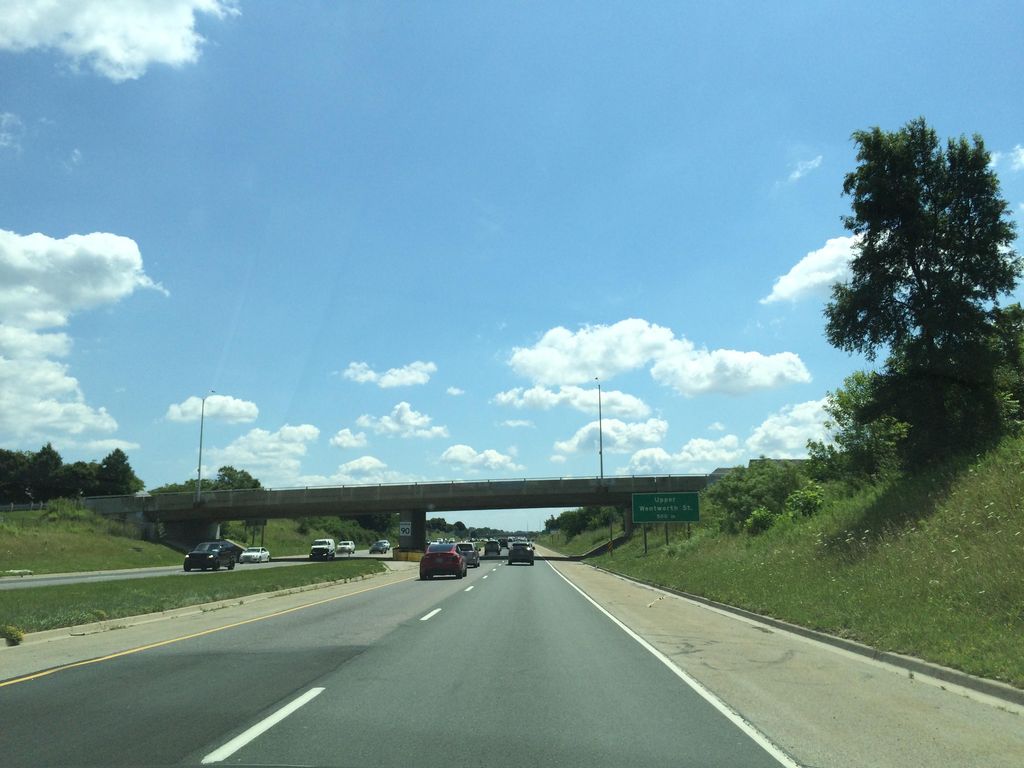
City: hamilton